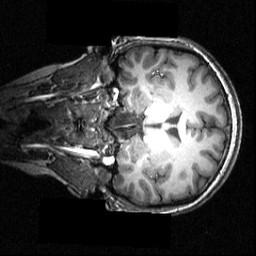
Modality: T1w
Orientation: coronal
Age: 23
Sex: female
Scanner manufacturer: siemens
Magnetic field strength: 3.951 T
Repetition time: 1.5 s
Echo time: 0.00335 s